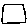
Label: square